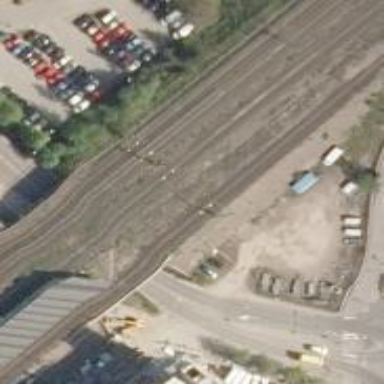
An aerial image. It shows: Railway signal supported by catenary mast.